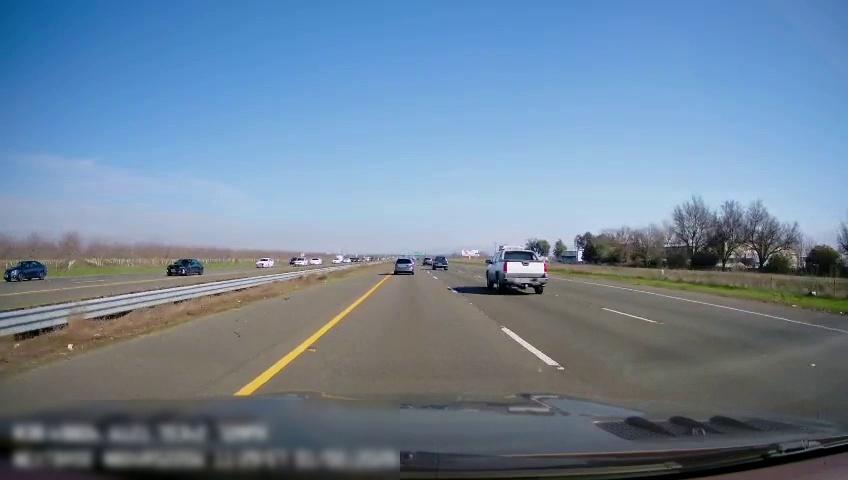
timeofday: Day
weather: Sunny
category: Drivable Space
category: Drivable Space
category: Vehicles | SUV
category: Vehicles | SUV
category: Vehicles | Car
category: Vehicles | Car
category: Vehicles | Car
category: Vehicles | Car
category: Vehicles | SUV
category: Vehicles | Truck
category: Vehicles | Truck
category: Lanes | Current Lane
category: Lanes | Current Lane
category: Lanes | Alternate Lane
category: Lanes | Alternate Lane
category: Lanes | Opposite Lane
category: Lanes | Opposite Lane